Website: lowes
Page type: delivery-shipping
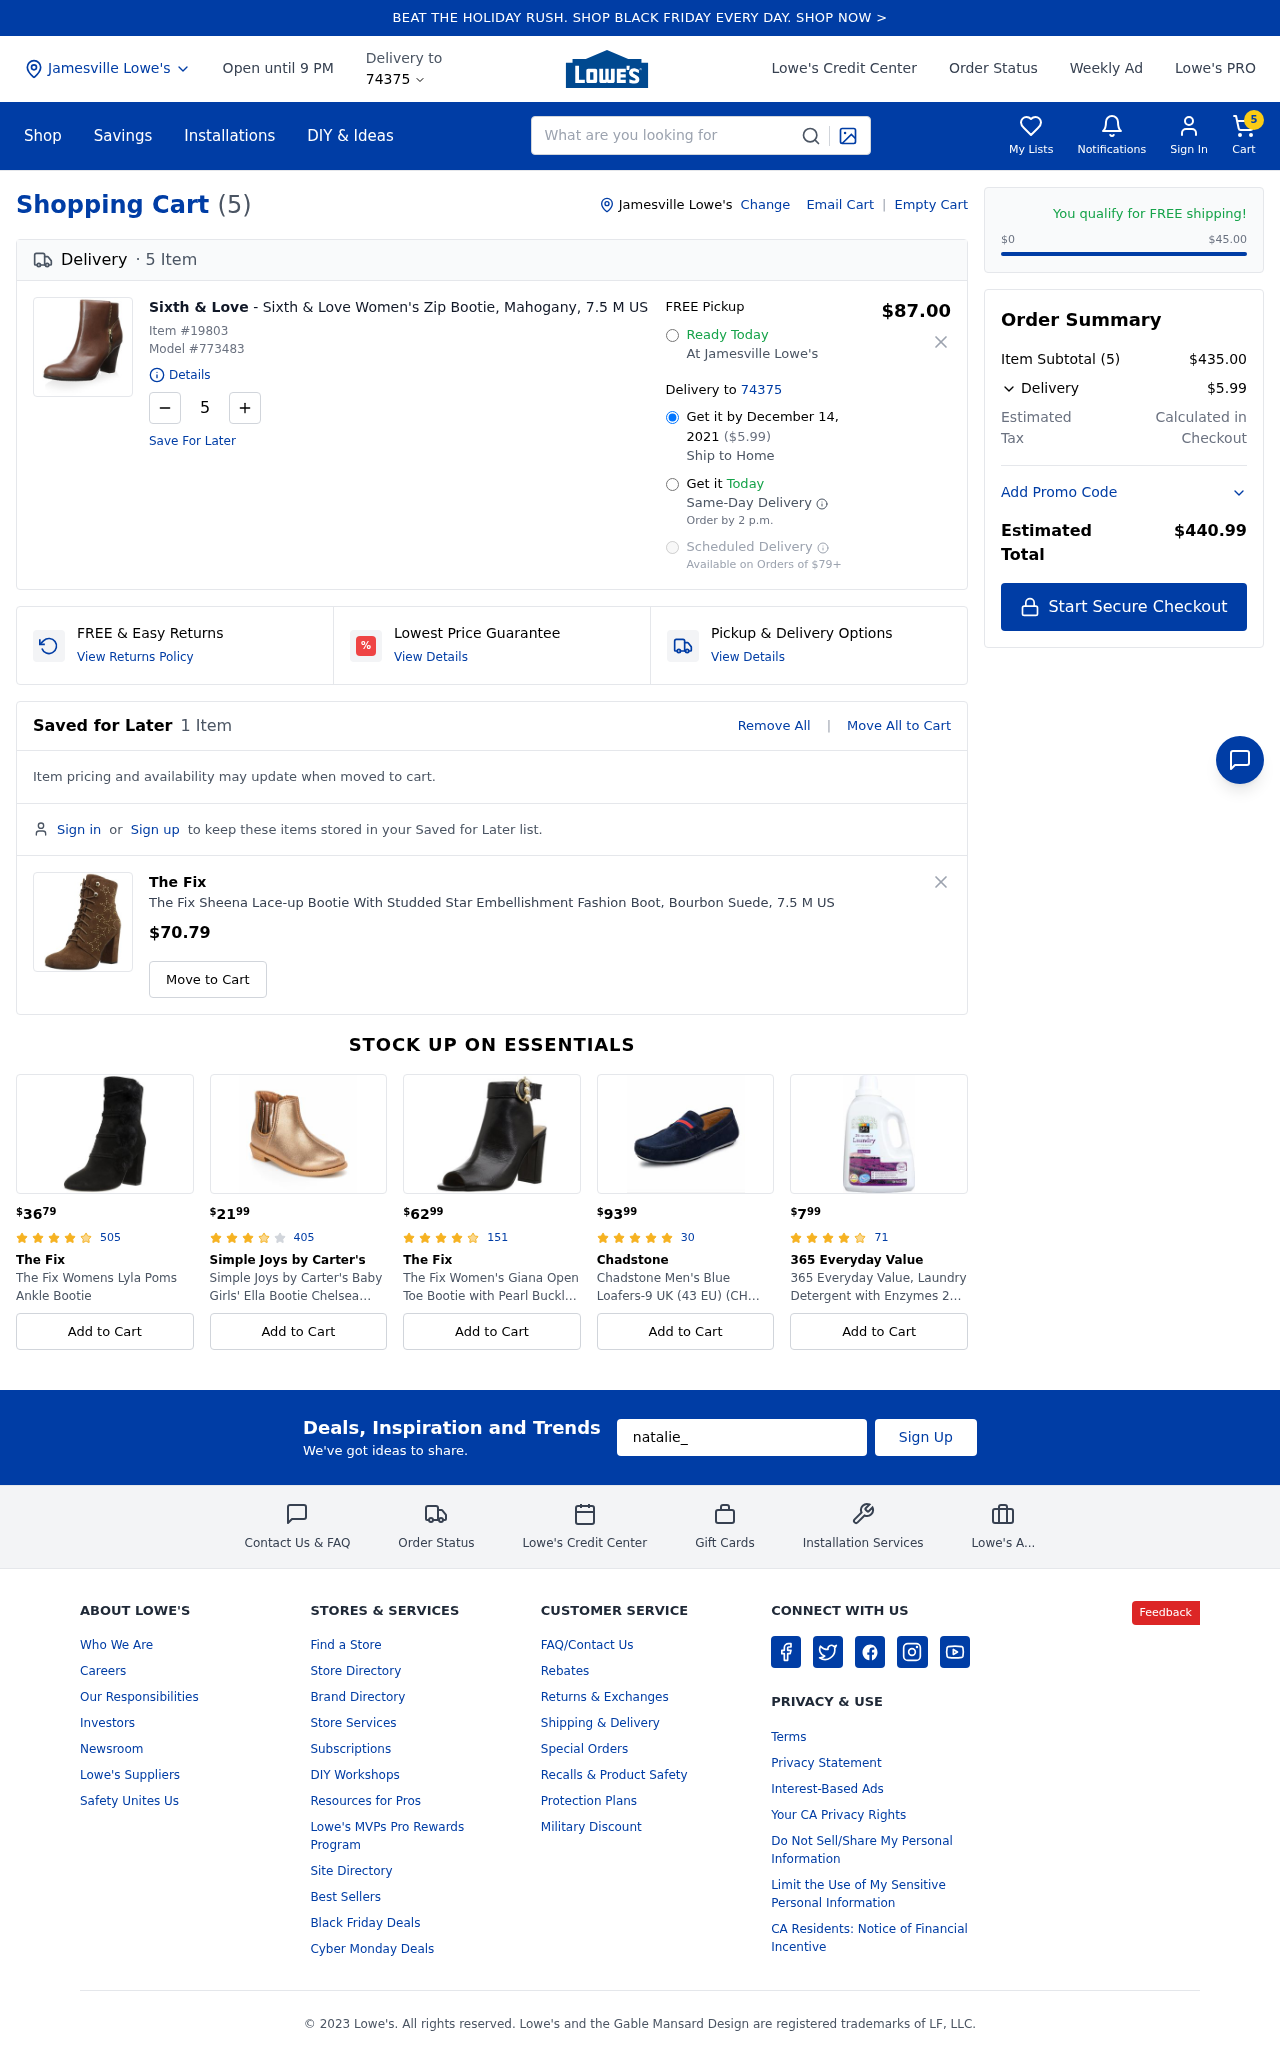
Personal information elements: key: PII_CITY
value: Jamesville
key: PII_EMAIL
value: natalie_johnson@hotmail.com
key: PII_POSTCODE
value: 74375
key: PII_CITY2
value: Jamesville
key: PII_CITY3
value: Jamesville
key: PII_POSTCODE2
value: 74375
Product elements: key: PRODUCT1_BRAND
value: Sixth & Love
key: PRODUCT1_NAME
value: Sixth & Love Women's Zip Bootie, Mahogany, 7.5 M US
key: PRODUCT1_PRICE
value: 87
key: PRODUCT1_QUANTITY
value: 5
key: PRODUCT2_BRAND
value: The Fix
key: PRODUCT2_NAME
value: The Fix Sheena Lace-up Bootie With Studded Star Embellishment Fashion Boot, Bourbon Suede, 7.5 M US
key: PRODUCT2_PRICE
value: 70.79
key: PRODUCT1_ITEM_NUMBER
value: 19803
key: PRODUCT1_MODEL_NUMBER
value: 773483
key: PRODUCT3_PRICE
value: $3679
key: PRODUCT3_NUM_RATINGS
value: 505
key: PRODUCT3_BRAND
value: The Fix
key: PRODUCT3_NAME
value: The Fix Womens Lyla Poms Ankle Bootie
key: PRODUCT4_PRICE
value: $2199
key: PRODUCT4_NUM_RATINGS
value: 405
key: PRODUCT4_BRAND
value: Simple Joys by Carter's
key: PRODUCT4_NAME
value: Simple Joys by Carter's Baby Girls' Ella Bootie Chelsea Boot, Tan, 6 M US Toddler
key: PRODUCT5_PRICE
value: $6299
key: PRODUCT5_NUM_RATINGS
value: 151
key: PRODUCT5_BRAND
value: The Fix
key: PRODUCT5_NAME
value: The Fix Women's Giana Open Toe Bootie with Pearl Buckle, black leather, 9 B US
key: PRODUCT6_PRICE
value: $9399
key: PRODUCT6_NUM_RATINGS
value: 30
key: PRODUCT6_BRAND
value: Chadstone
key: PRODUCT6_NAME
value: Chadstone Men's Blue Loafers-9 UK (43 EU) (CH 125)
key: PRODUCT7_PRICE
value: $799
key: PRODUCT7_NUM_RATINGS
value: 71
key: PRODUCT7_BRAND
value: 365 Everyday Value
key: PRODUCT7_NAME
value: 365 Everyday Value, Laundry Detergent with Enzymes 2X Concentrated , Lavender, 100 fl oz
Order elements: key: ORDER_NUM_ITEMS
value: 5
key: ORDER_DELIVERY_DATE
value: December 14, 2021
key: ORDER_SHIPPING_COST
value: $5.99
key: ORDER_SUBTOTAL
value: $435.00
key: ORDER_TOTAL
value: $440.99
Search elements: key: HEADER_SEARCH
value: What are you looking for